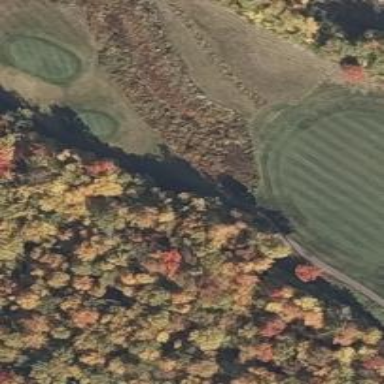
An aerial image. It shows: Pathway for golf carts.